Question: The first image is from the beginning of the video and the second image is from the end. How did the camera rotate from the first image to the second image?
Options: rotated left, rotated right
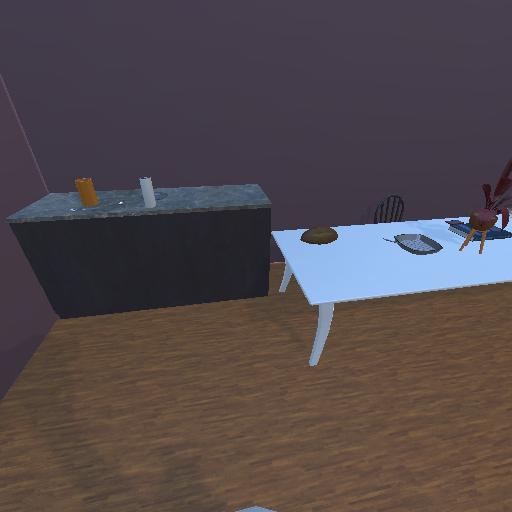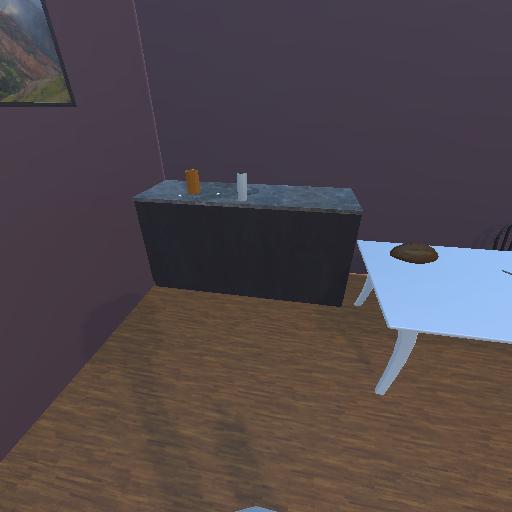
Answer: rotated left